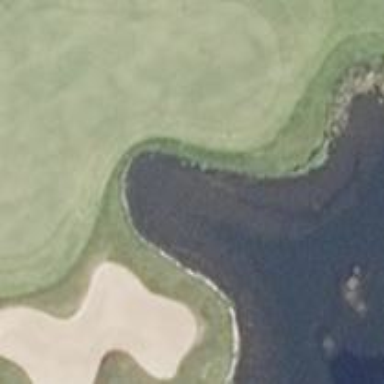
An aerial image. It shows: Golf green.